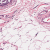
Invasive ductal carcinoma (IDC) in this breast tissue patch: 0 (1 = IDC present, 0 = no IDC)